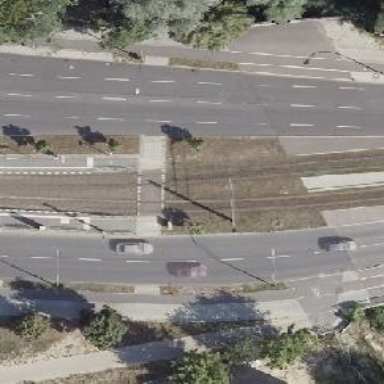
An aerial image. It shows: Platform for public transport with shelter. It serves trams and railways.